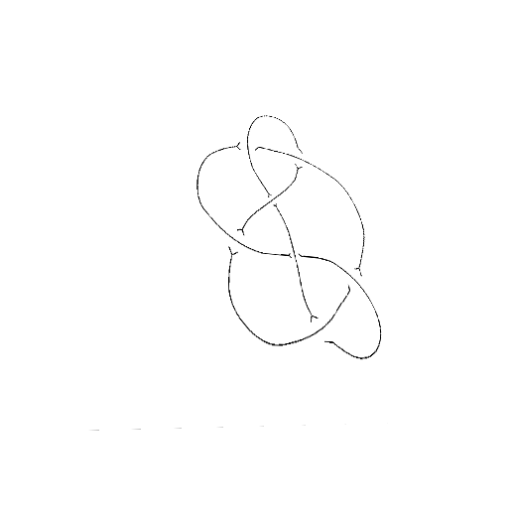
Crossing number: 7